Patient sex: M
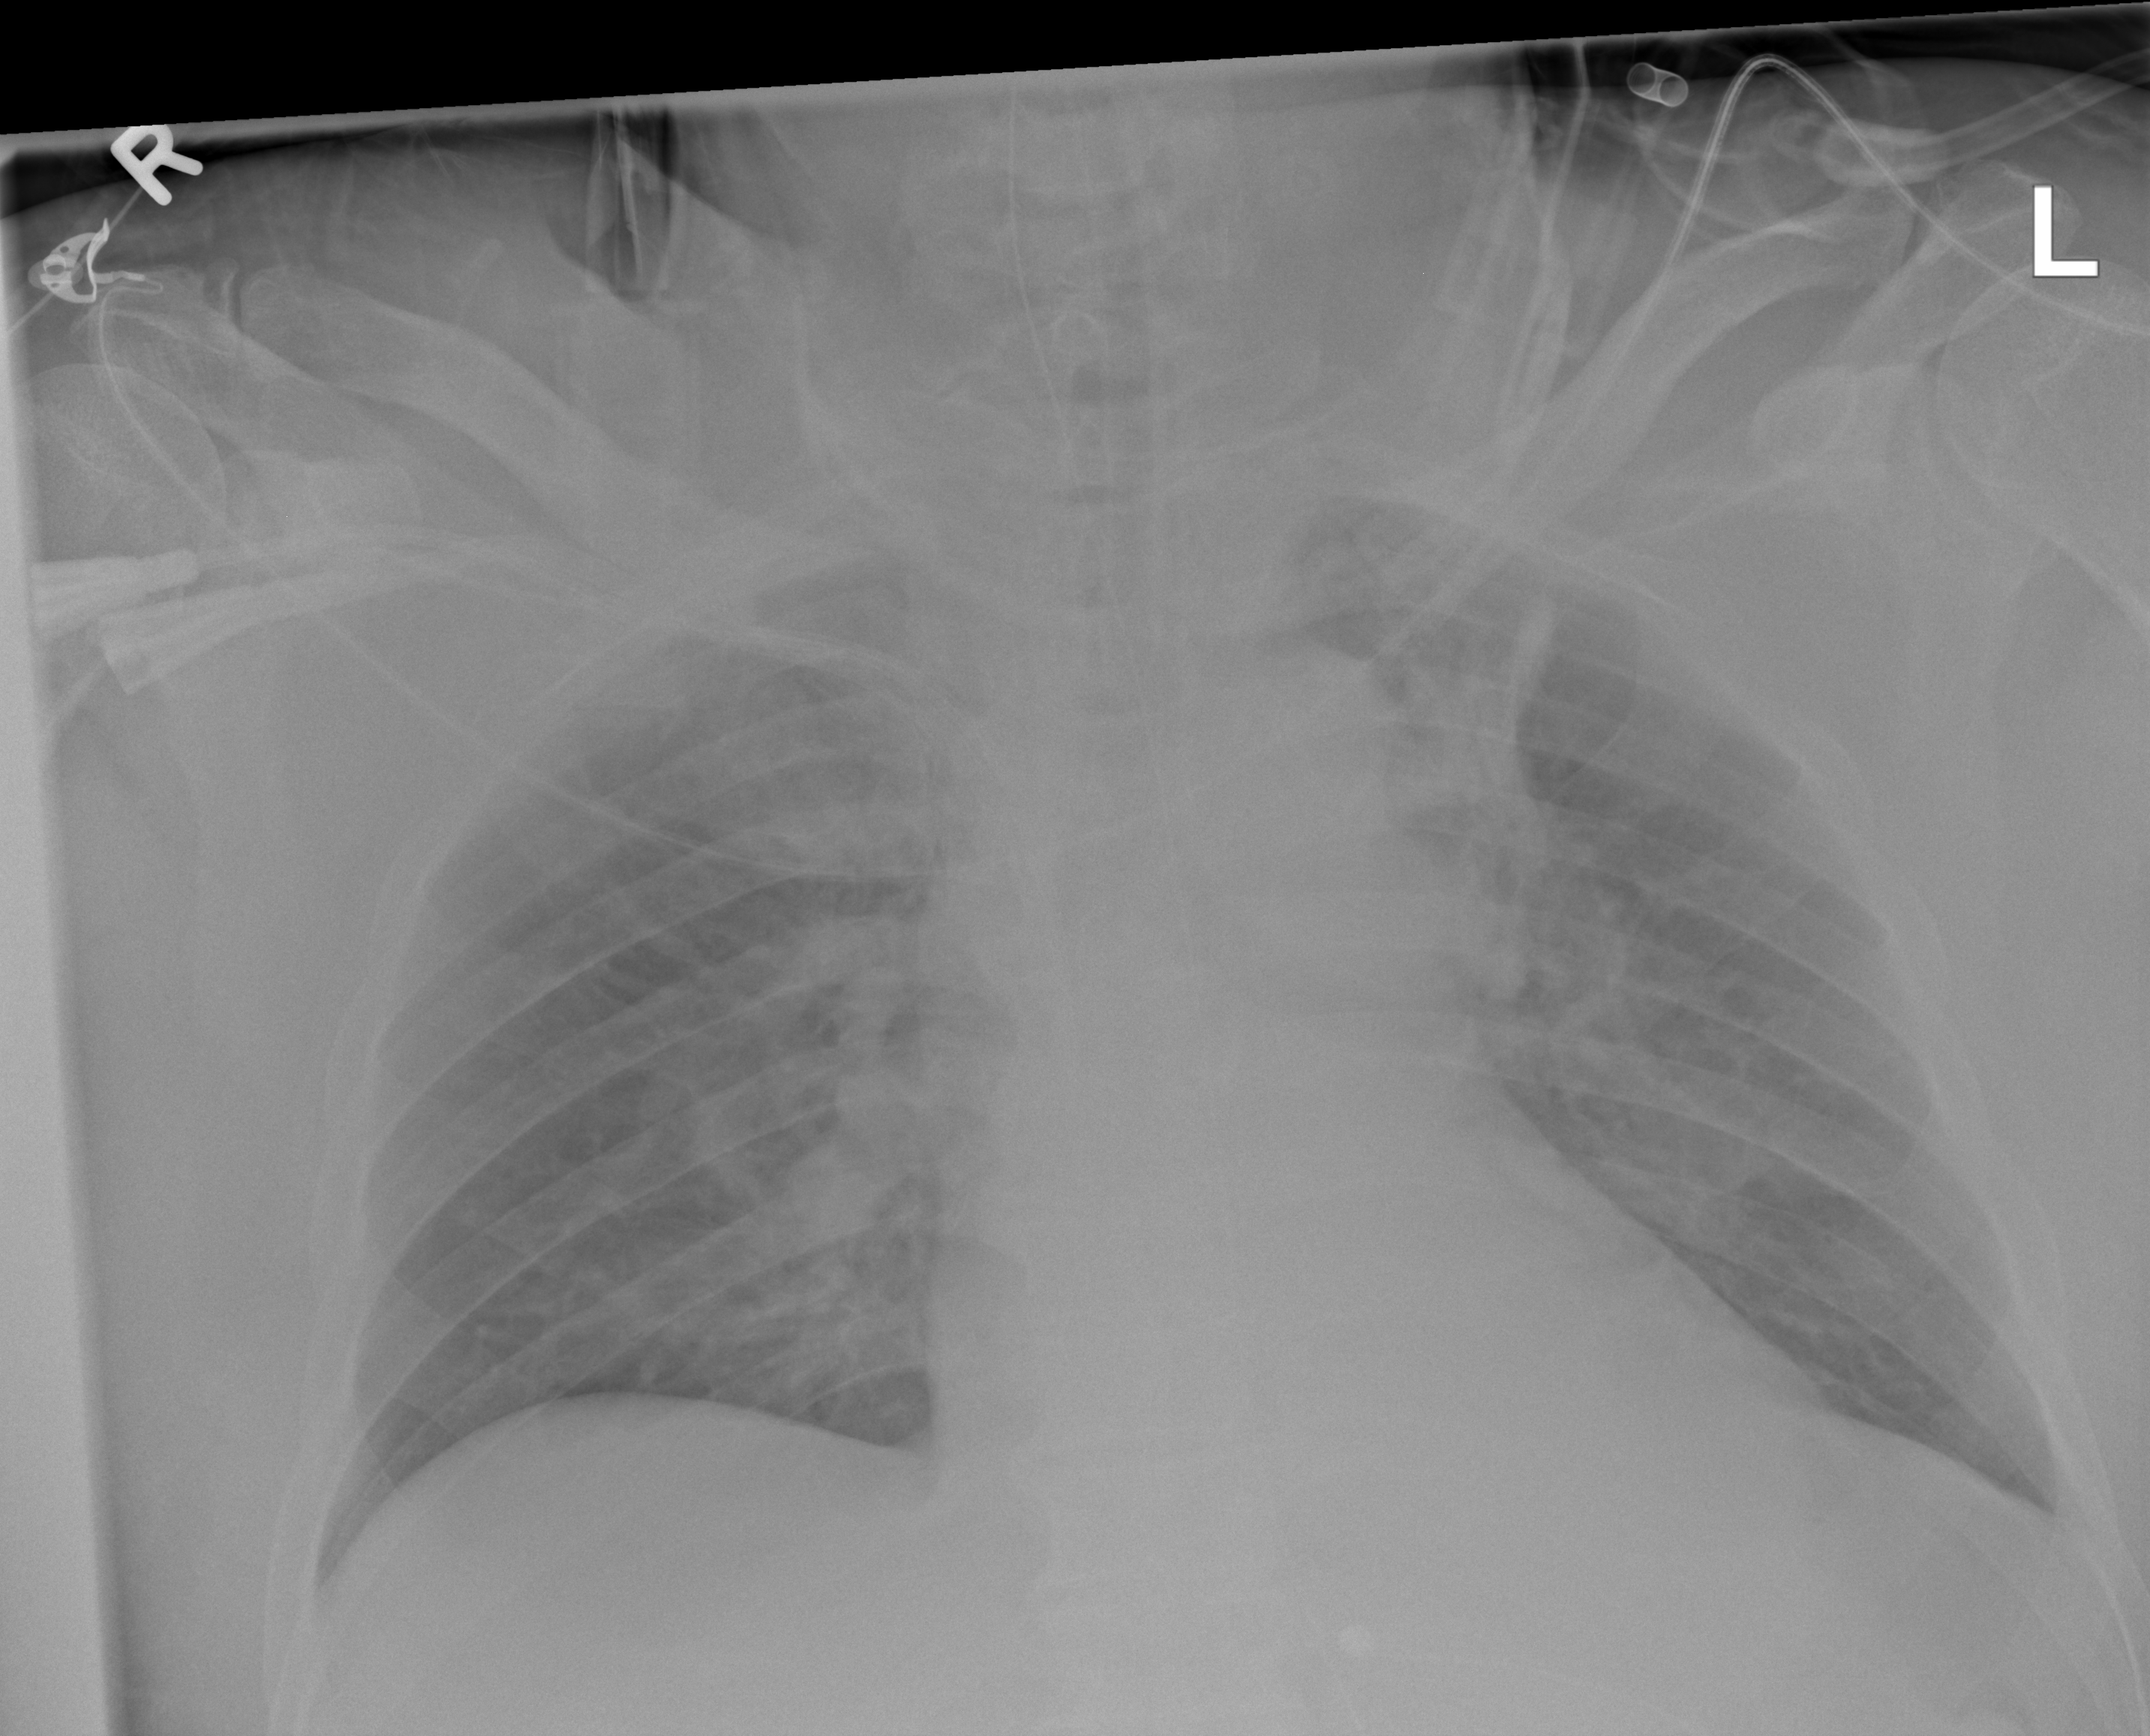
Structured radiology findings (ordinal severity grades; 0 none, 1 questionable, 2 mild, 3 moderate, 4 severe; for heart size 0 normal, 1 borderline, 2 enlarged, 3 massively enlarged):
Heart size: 2
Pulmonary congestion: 2
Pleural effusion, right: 0
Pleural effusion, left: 2
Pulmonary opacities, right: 0
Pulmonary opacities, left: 0
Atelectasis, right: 2
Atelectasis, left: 2